Interaction volume radius: 10 \u00c5
Interaction volume height: 15 \u00c5
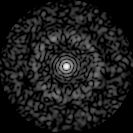
Disorder parameter: 0.8048